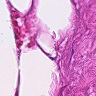
Metastatic tissue present: no